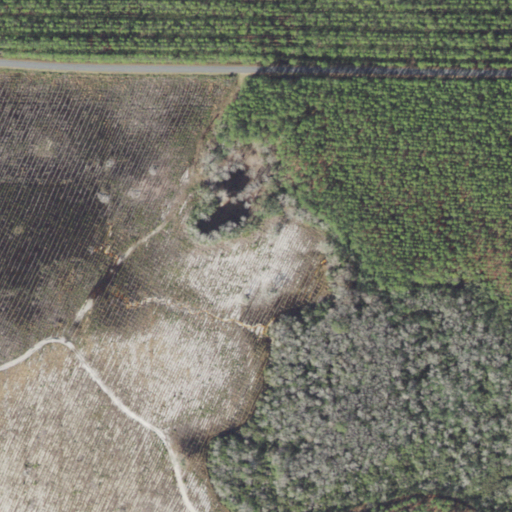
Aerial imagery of depression(s) in Florida named Florida Sink containing woody wetlands, grassland, herbaceous wetlands, evergreen forest, low intensity development, shrub, open development, and medium intensity development